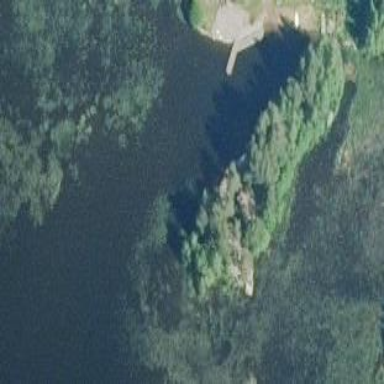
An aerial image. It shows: Islet.